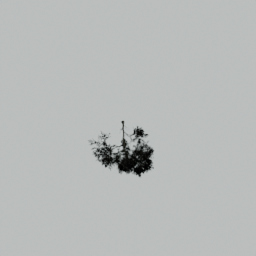
Label: nature